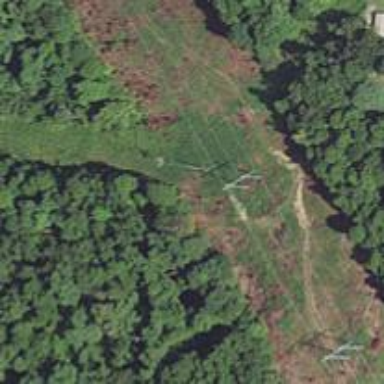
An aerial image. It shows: Power pole.